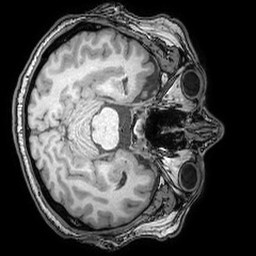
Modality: T1w
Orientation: axial
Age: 32
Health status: ill
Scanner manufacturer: philips
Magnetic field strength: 3 T
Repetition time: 0.007 s
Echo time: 0.0035 s